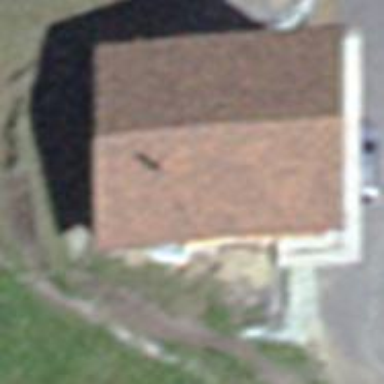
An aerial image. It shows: Detached building.